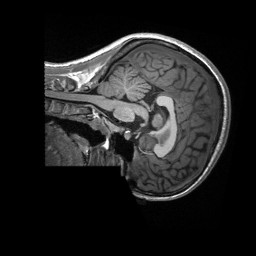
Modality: T1w
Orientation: sagittal
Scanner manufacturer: siemens
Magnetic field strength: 3 T
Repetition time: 2.3 s
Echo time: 0.00232 s